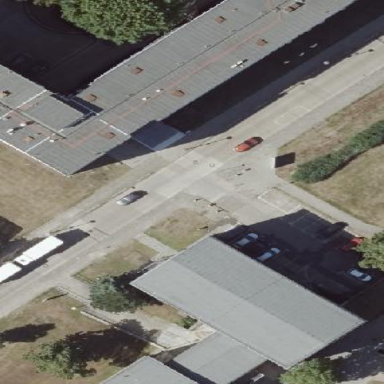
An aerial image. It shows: Street-side parking area.